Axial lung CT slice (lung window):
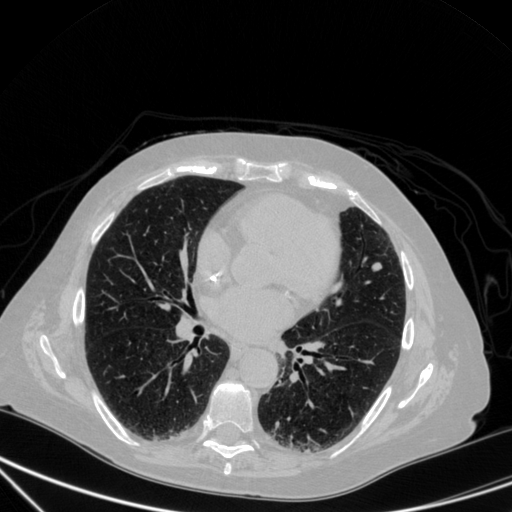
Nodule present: yes
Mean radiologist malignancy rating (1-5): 3.25